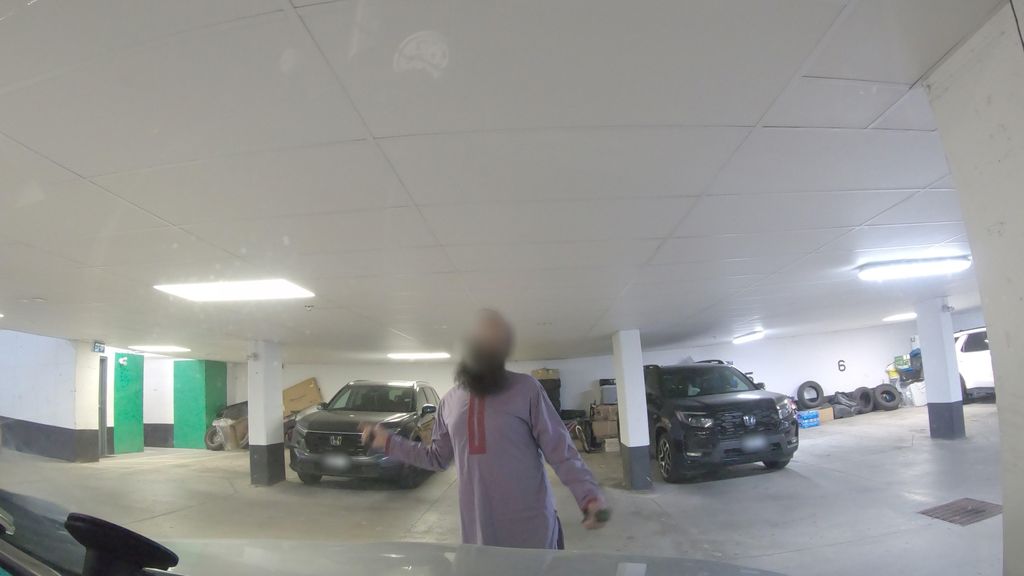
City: toronto